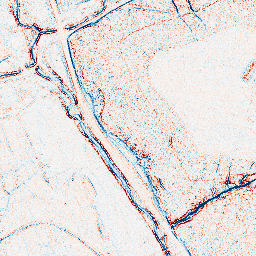
Category: edge_preserving
Decomposition family: anisotropic_diffusion
Decomposition parameters: iterations: 5
kappa: 30
gamma: 0.05
Upsampling method: cubic_catmull_rom
Upsampling parameters: scale: 2
Upsampling scale: 2